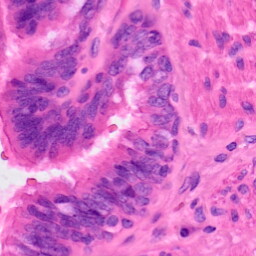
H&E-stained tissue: Lung